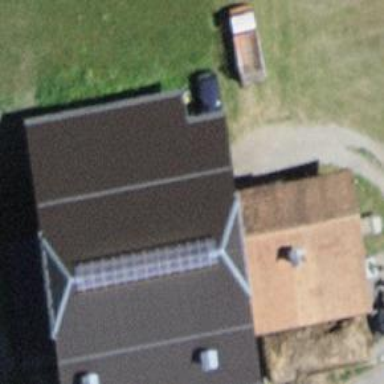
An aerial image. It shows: Barn.